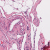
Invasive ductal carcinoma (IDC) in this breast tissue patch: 0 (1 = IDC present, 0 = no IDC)